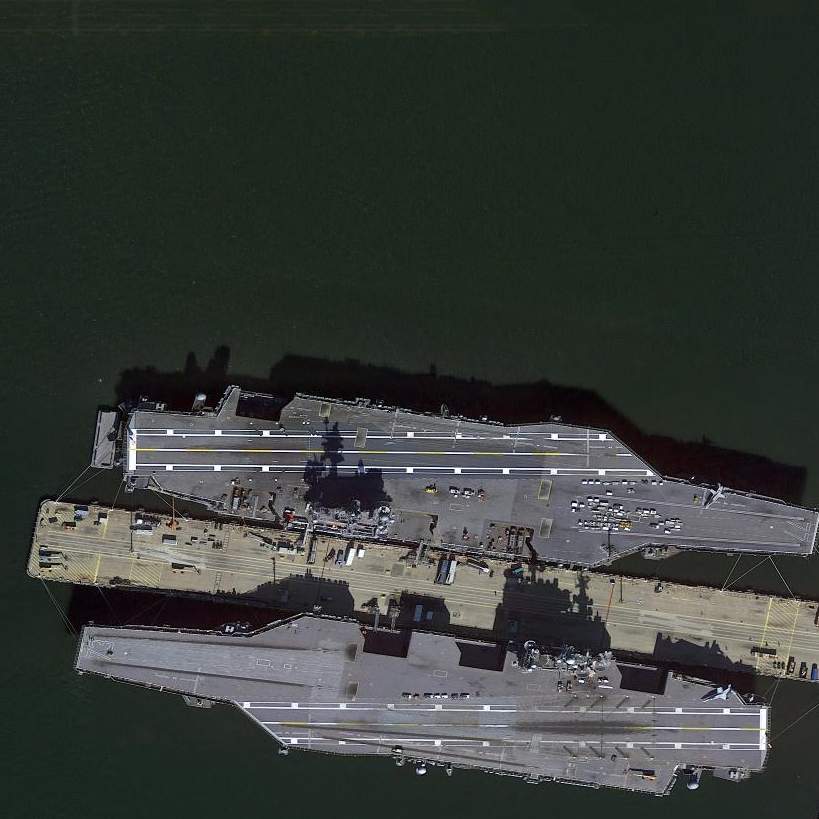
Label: aircraft_carrier